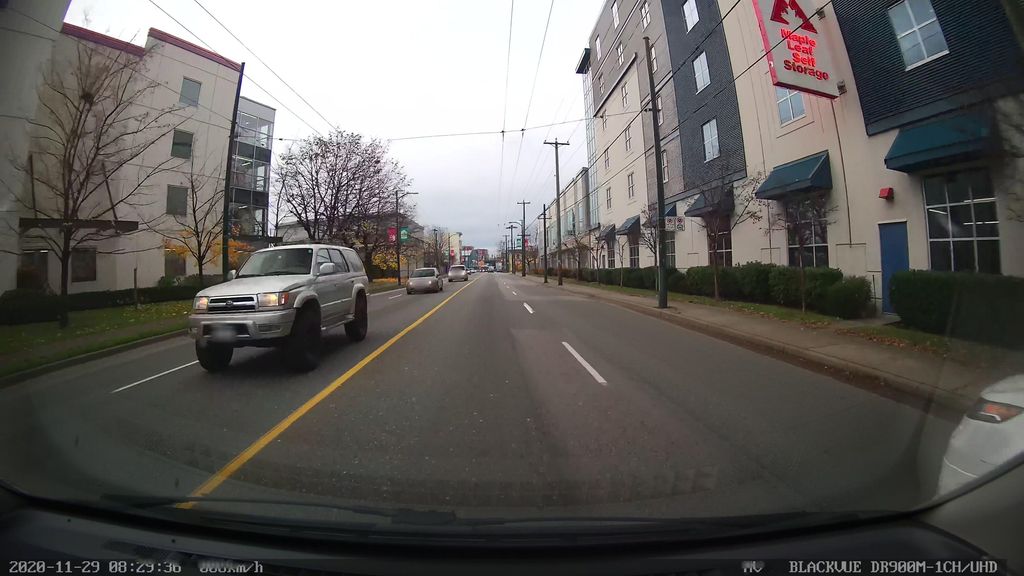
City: vancouver